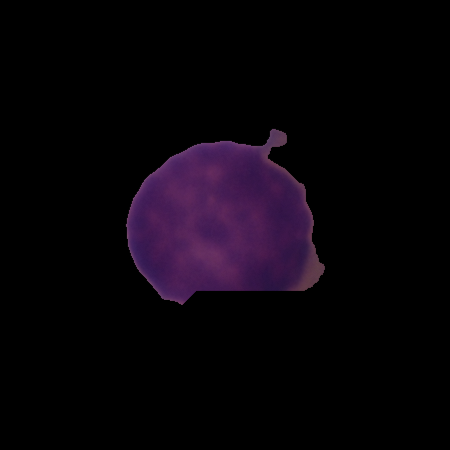
Label: healthy